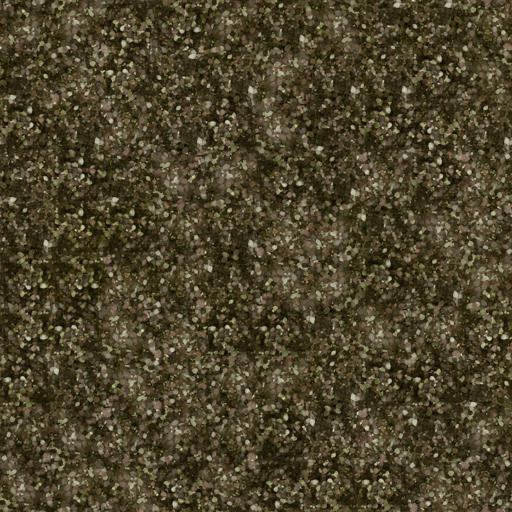
Tags: dirt dirty gravel ground grunge moss mossy pebbles stone wet